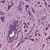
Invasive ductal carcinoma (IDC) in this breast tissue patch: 1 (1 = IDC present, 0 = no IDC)